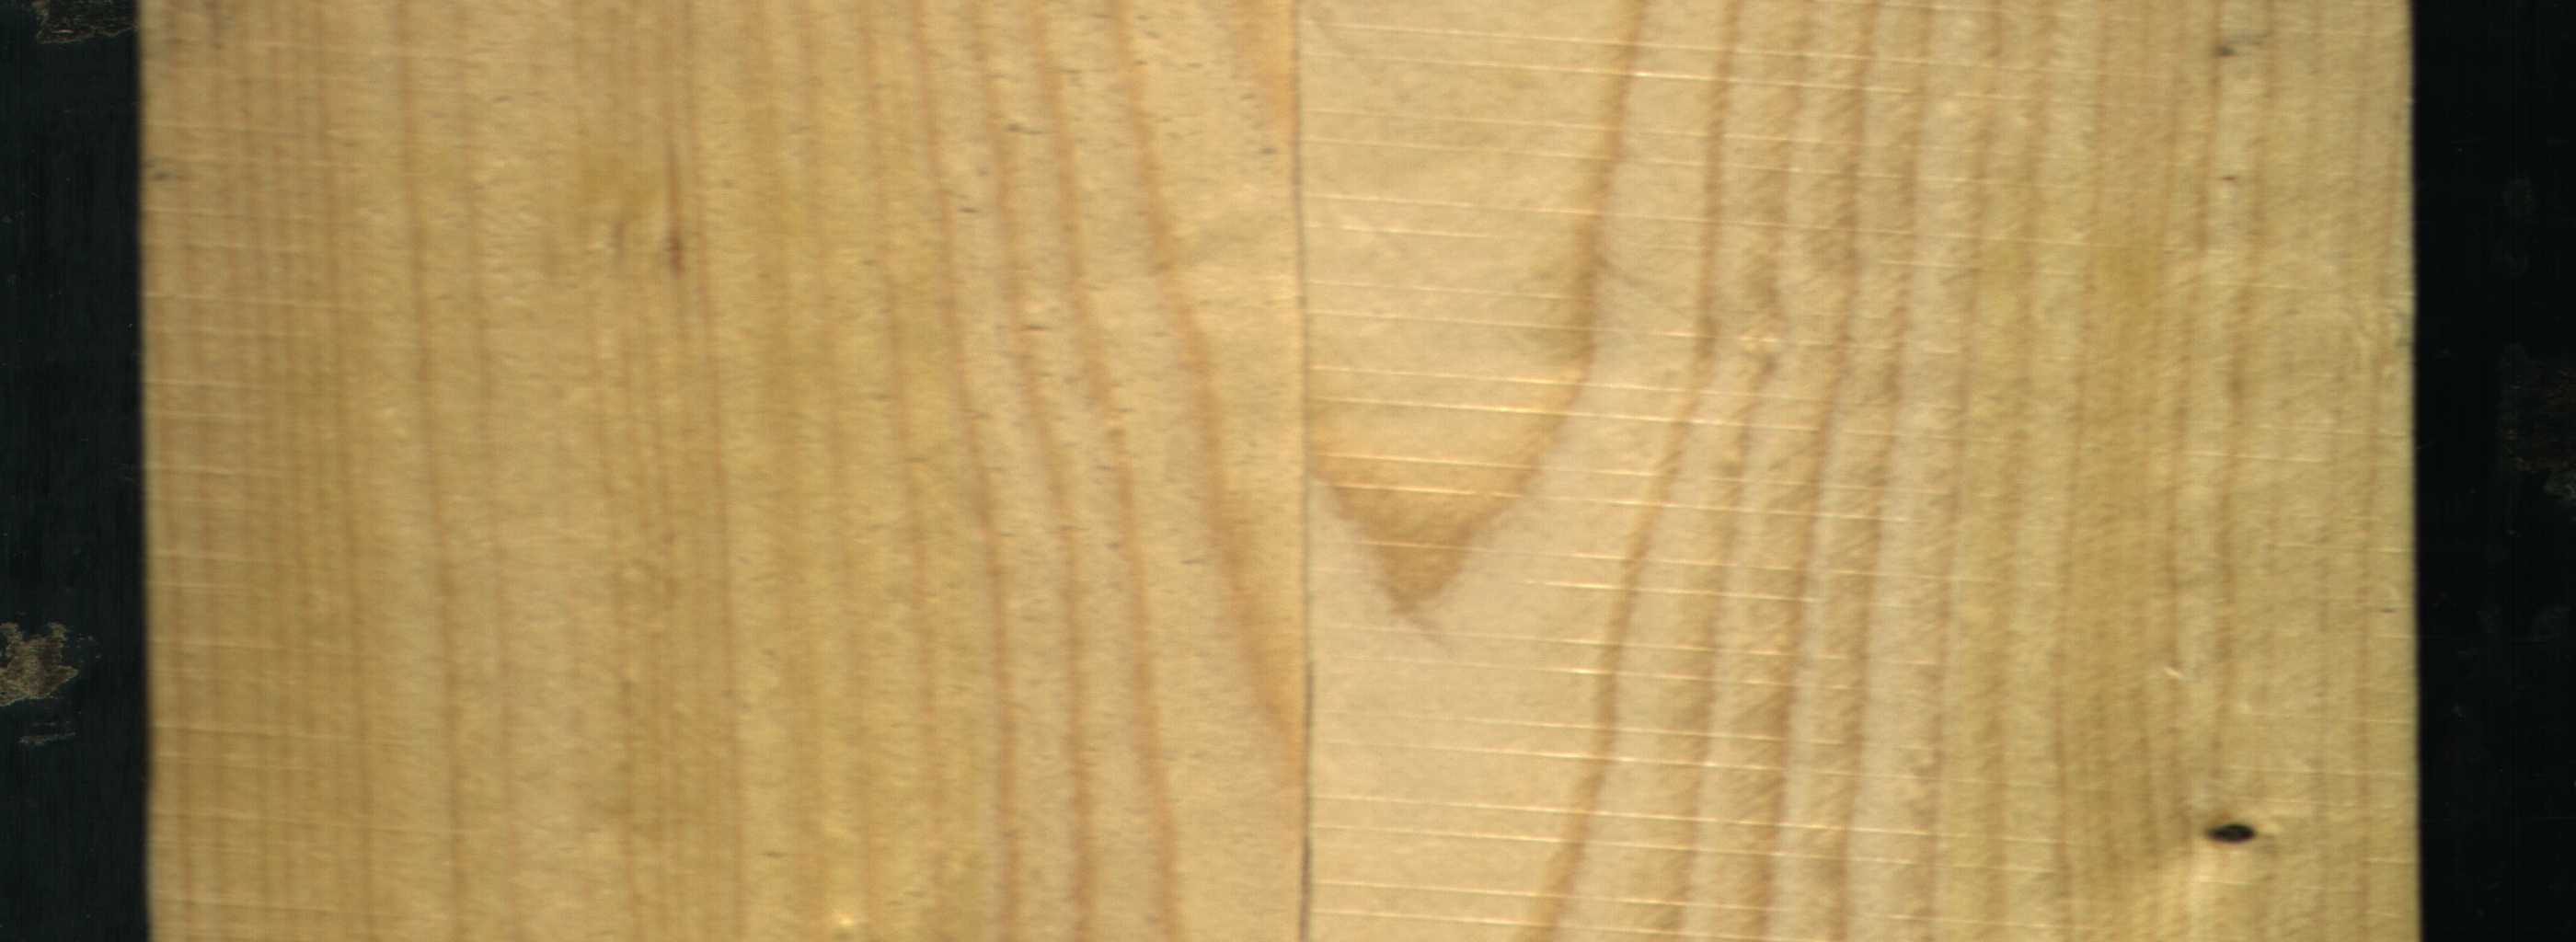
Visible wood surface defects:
Crack
Dead_Knot